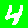
Digit: 4